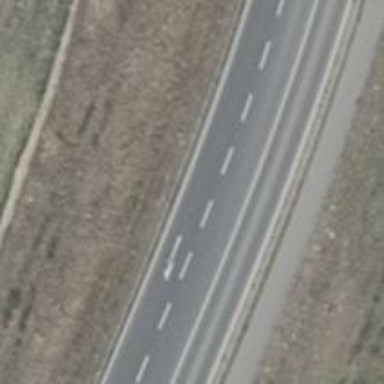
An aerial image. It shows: Asphalt road classified as tertiary.